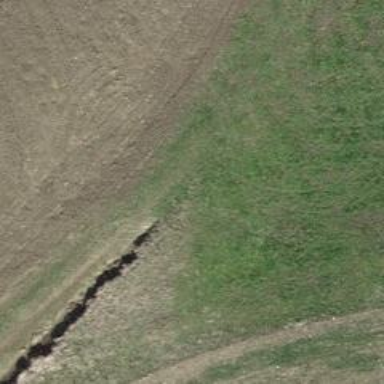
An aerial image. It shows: Track with very rough surface.